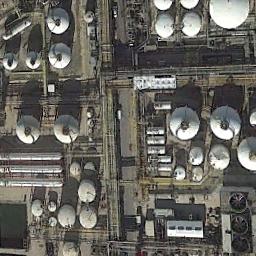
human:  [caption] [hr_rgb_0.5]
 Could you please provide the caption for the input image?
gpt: There are several buildings beside the storage tanks .

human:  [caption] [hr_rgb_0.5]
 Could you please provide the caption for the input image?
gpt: There are two identical storage tanks beside a white house .

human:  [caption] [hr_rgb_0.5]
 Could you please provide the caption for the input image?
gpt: There are many storage tanks on the bare land .

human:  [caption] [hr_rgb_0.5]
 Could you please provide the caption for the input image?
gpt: There are many neatly arranged storage tanks and many pipelines in the factory .

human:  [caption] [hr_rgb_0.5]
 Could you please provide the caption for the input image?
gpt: There are many storage tanks and pipelines .